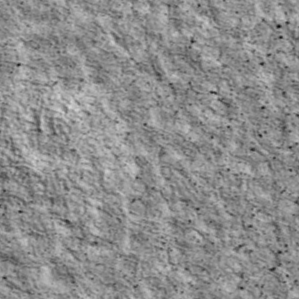
Label: non_frost